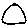
Label: circle